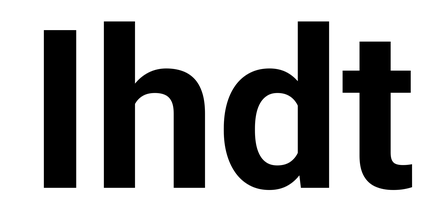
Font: Roboto_Bold